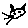
Label: cat